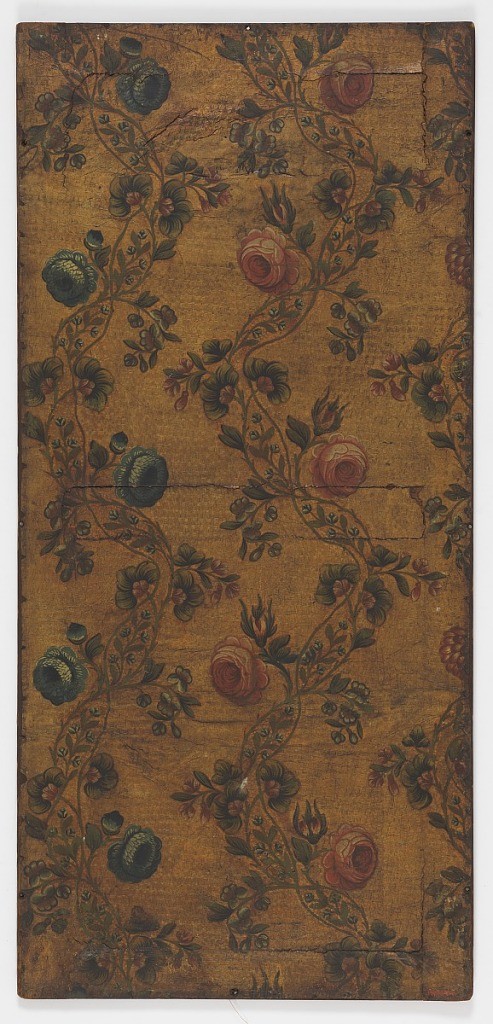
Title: Sidewall
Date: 1750
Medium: Leather, silvered, varnished, and painted
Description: Two ribbons of vining floral motif, the left one with blue flowers, the right with pink flowers. All-over embossed background.